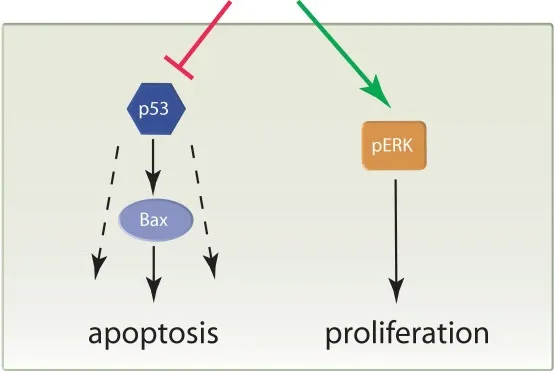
Hypothetical effects of tacrolimus in keratinocytes promoting oncogenic transformation.
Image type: pathology (immunostaining)